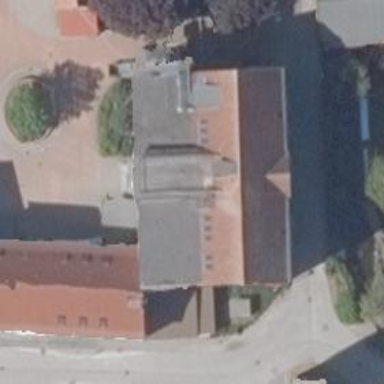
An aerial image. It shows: School.